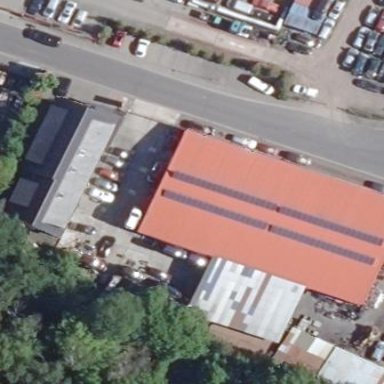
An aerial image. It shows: Commercial building with gabled roof.